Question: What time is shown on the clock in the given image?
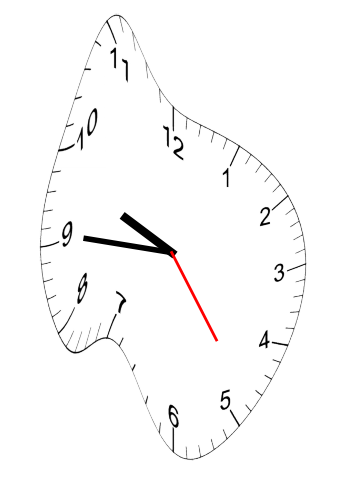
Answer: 09:45:24